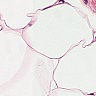
Metastatic tissue present: no